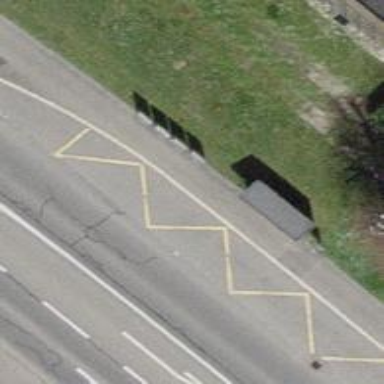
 serving as platform for public transportation."